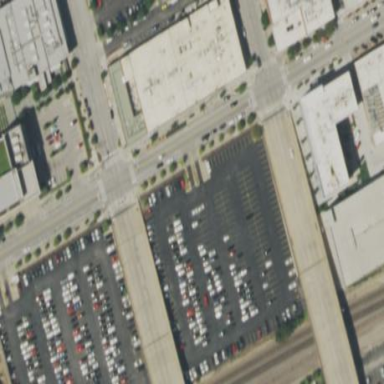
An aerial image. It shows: Parking area with surface.